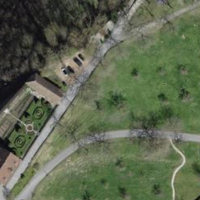
EUNIS habitat code: 41
Species observed at this site:
Viola tricolor
Strix aluco